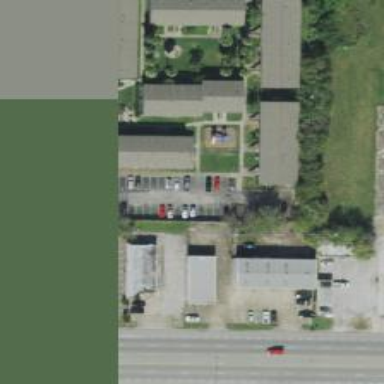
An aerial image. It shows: Parking space.